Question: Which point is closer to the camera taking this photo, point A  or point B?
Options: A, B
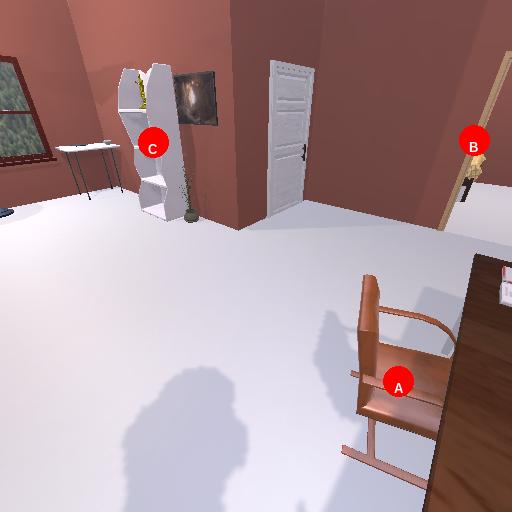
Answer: A